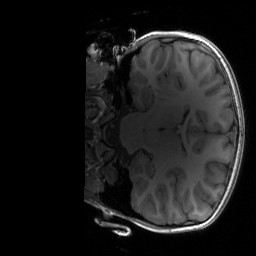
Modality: T1w
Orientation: coronal
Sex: female
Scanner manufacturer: siemens
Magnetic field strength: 3 T
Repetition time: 1.9 s
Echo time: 0.00243 s